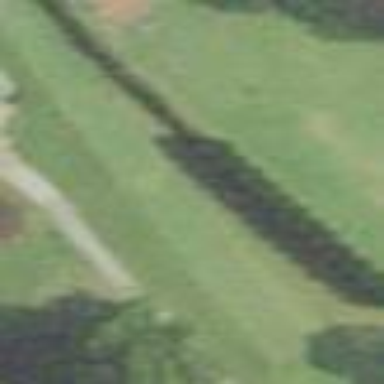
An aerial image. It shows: Golf tee on grassy land.